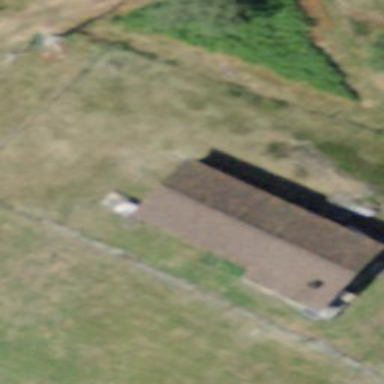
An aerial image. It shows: Cabin.